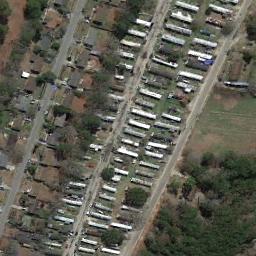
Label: mobile_home_park